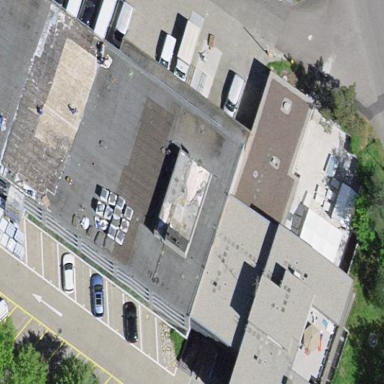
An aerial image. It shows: Commercial building.